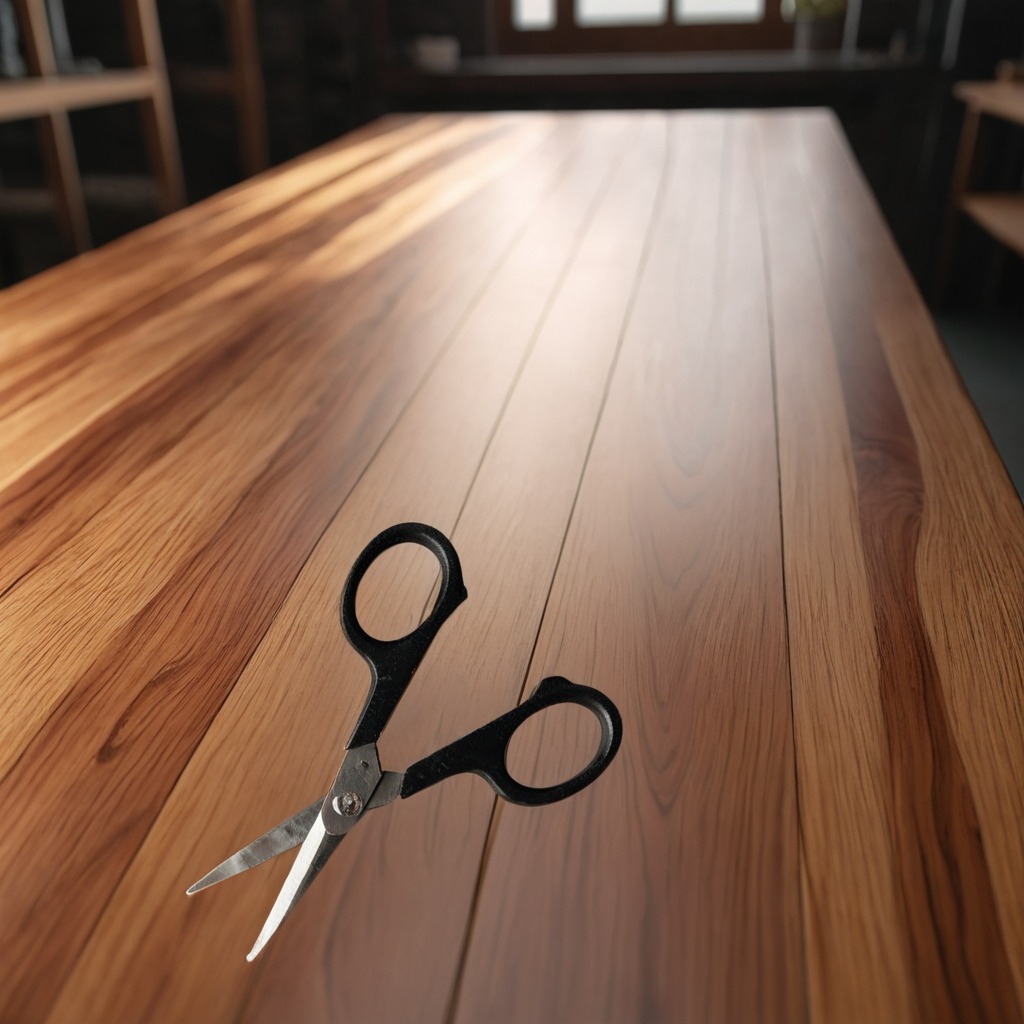
A scissor is lying on a wooden table in a carpentry studio with rich wood textures side lighting.